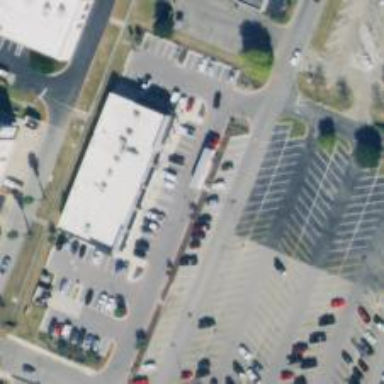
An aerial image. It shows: Healthcare clinic.